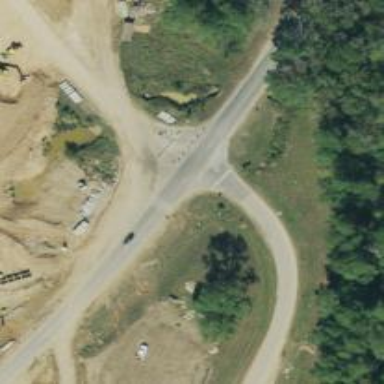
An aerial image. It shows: Stop road.